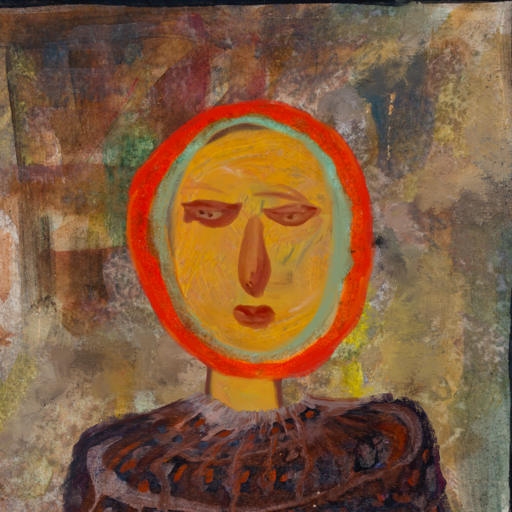
Background: Mosgoul, Head And Neck Front: After_Raid, Face Front: Pious_Lady, Bust: Hypocrite, Hair Front: Sisters, Head Accessory: Blank, Second Necklace: Blank, Necklace: Blank, Baby: Blank